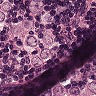
Metastatic tissue present: yes